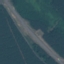
Land use / land cover: Highway